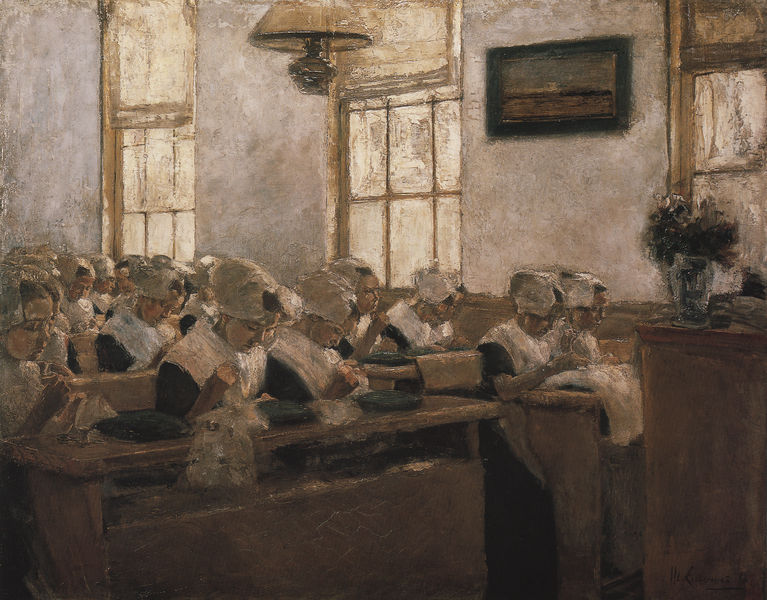
Titel: Nähschule (Arbeitssaal) im Amsterdamer Waisenhaus - 2. Fassung
Künstler: Max Liebermann
Standort: Wuppertal
Institution: Von der Heydt-Museum
Schlagwörter: dunkel, gemälde, weiß, frauen, grün, impressionismus, landschaft, menschen, mädchen, ocker, sitzen, ausschnitt, blumen, braun, fenster, finger, glas, grau, holz, hut, hüte, kleid, lampe, licht, männer, raum, schwarz, tische, zimmer, blüten, haus, beige, haube, malerei, menge, gesichter, jung, mütze, wand, bibel, kragen, rahmen, bild, blicken, hände, öl, kirche, sonne, haare, realismus, stickerei, stoff, stoffe, pflanze, arbeit, genre, kinder, vase, kopfbedeckung, bilderrahmen, bücher, blumenvase, schule, unterricht, schürzen, sprossenfenster, kahl, fabrik, bank, romantik, kissen, handarbeit, nähen, näherinnen, stricken, faden, lichteinfall, nadel, sticken, blumenstrauss, strauß, wände, helligkeit, fensterrahmen, kloster, religion, viele, uniform, knien, hauben, beten, gebet, habit, liebermann, bänke, pult, reihen, katheder, handwerk, fenstergitter, putz, leibl, fensterglas, fensterscheiben, andacht, kostüme, nadeln, schüler, gleichheit, bräunlich, klasse, petroleumlampe, klassenzimmer, trist, nonnen, gleich, straus, wase, nahen, monoton, internat, fleiss, pulte, schulbank, schulbänke, klassenraum, mädchenschule, schülerinnen, fleißig, kisseb, stickerinnen, wilhelm leibl, bnänke, eifrig, lehrerpult, nähschule, sticke, jvase, schulbücher, unttericht